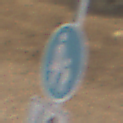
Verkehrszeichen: Gehweg
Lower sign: RichtungsangabeDurchPfeile8
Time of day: MorningAfternoon
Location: Outdoor (Nature)
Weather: PartlyCloudy
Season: NotSpecified
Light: Natural